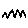
Label: zigzag